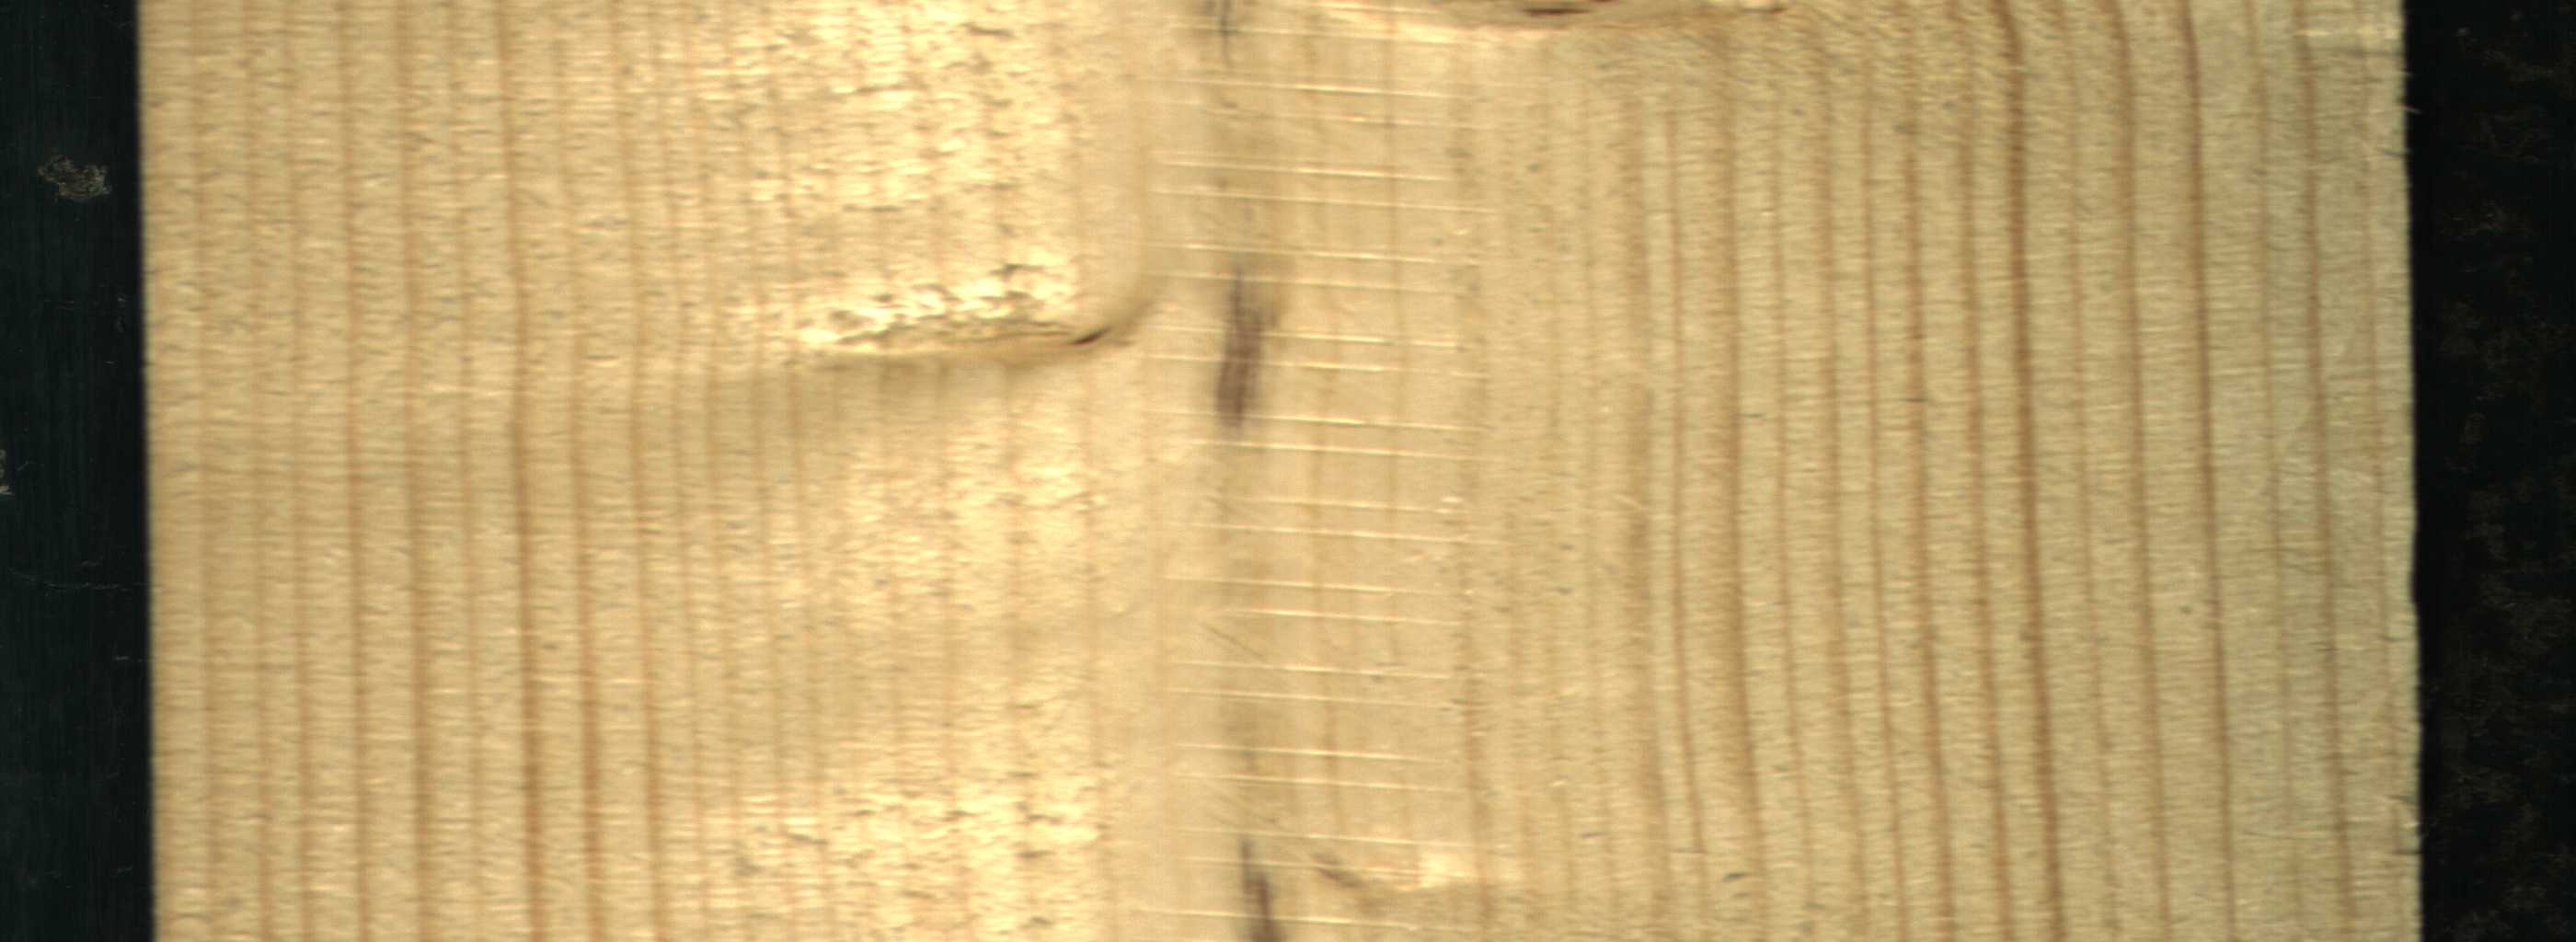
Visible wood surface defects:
Marrow
Marrow
Live_Knot